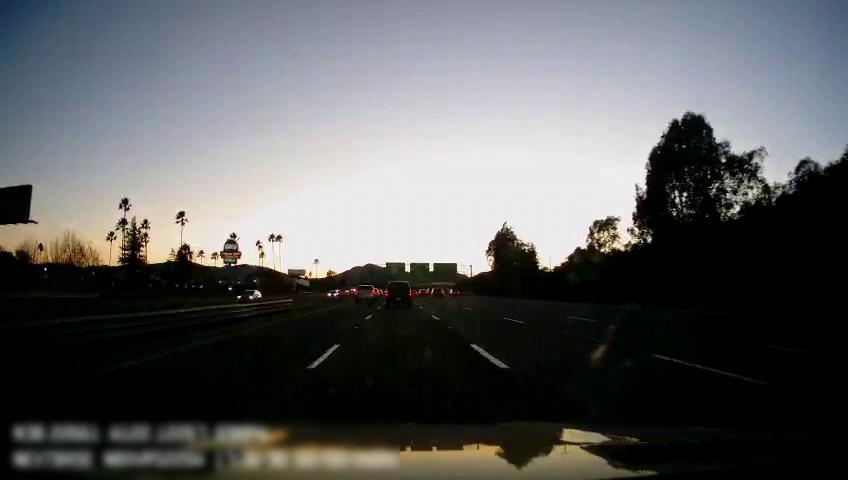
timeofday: Dusk/Dawn/Twilight
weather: Sunny
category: Drivable Space
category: Drivable Space
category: Vehicles | Car
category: Vehicles | Car
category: Vehicles | Truck
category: Vehicles | Car
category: Vehicles | SUV
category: Lanes | Alternate Lane
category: Lanes | Current Lane
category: Lanes | Current Lane
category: Lanes | Alternate Lane
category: Lanes | Alternate Lane
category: Traffic | Signs
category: Traffic | Signs
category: Traffic | Signs